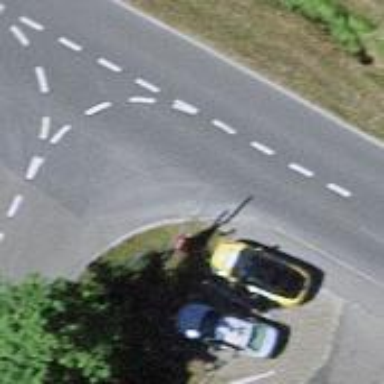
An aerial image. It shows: Kerb barrier.